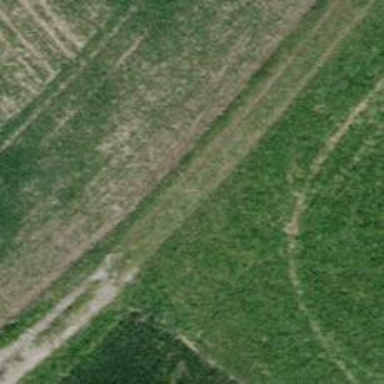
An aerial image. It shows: Grass track road with grade3 tracktype.